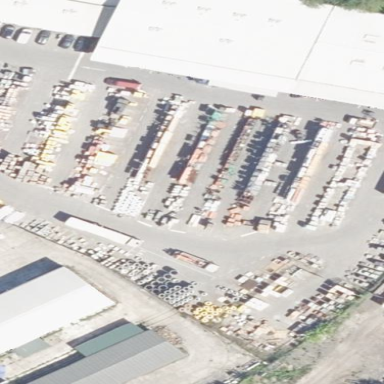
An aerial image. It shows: Industrial area.